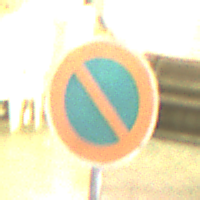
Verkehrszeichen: EingeschraenktesHalteverbot
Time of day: Night
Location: Outdoor (Urban)
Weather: PartlyCloudy
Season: NotSpecified
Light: Artificial